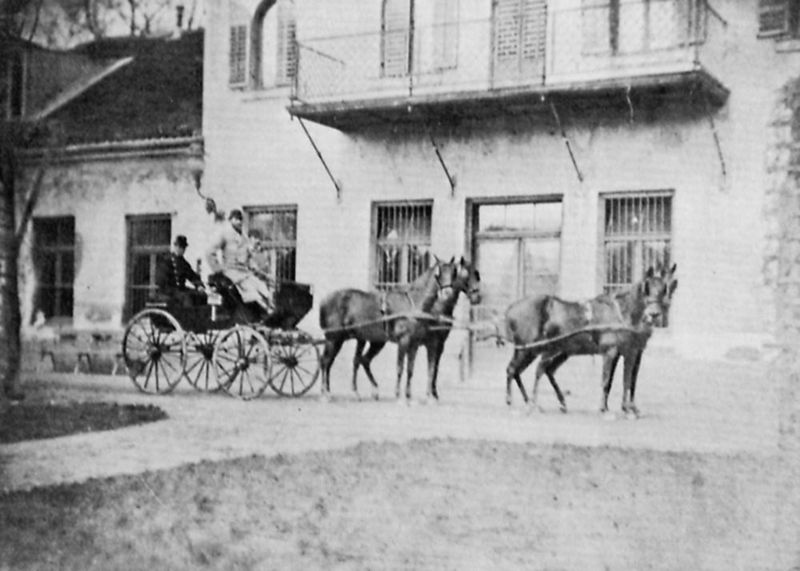
Titel: Szene aus einem Münchener Tiergarten
Künstler: Deutscher Photograph
Standort: München
Institution: Stadtmuseum, Graphische Sammlung
Schlagwörter: baum, mann, schatten, weiß, bäume, sitzen, fenster, grau, hut, hüte, licht, männer, schwarz, strasse, dach, gebäude, haus, weg, wiese, leute, stehen, gitter, personen, pferd, pferde, räder, balkon, fassade, türen, ziegel, kutsche, speichen, bank, rad, wagen, wagenrad, wohnung, leuchter, foto, fotografie, photographie, eingang, wohnhaus, geschirr, schwarz weiss, militär, kutscher, peitsche, offizier, bänke, photo, gefängnis, wagenräder, pferdegespann, sitzbank, gespann, bock, kutschfahrt, scheuklappen, hasu, fuhrwerk, ausfahrt, reisen, kutschbock, speiche, vergitterung, vierspänner, viergespann, vergitterte fenster, kutze, m#nner3